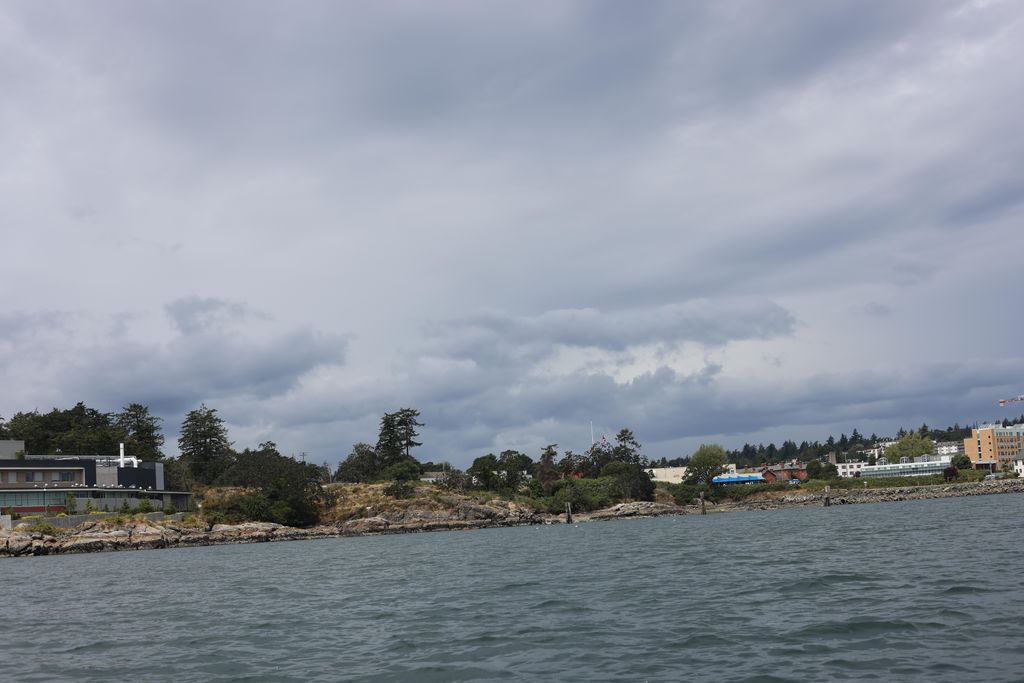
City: victoria